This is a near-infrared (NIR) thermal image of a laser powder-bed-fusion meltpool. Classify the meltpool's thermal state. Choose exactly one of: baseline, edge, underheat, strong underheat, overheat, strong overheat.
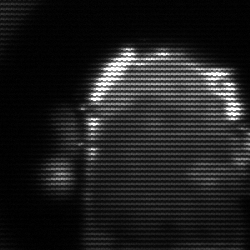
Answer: baseline